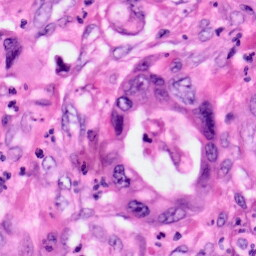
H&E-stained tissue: Pancreatic